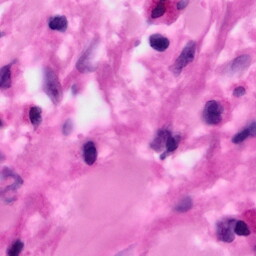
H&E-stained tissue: Pancreatic